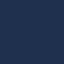
Land use / land cover: SeaLake